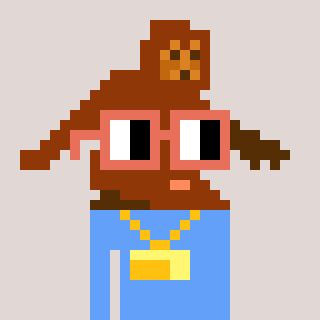
a pixel art character with square orange glasses, a bigfoot-shaped head and a blue-colored body on a warm background